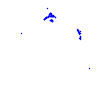
Particle: kaon